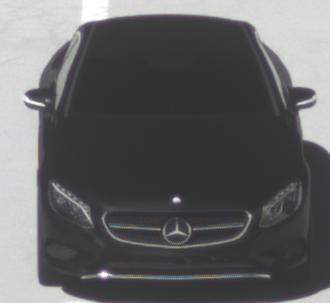
Make: Mercedes-Benz
Model: S 400 Coupé
Detailed model: S-Class (217) Coupé
Model produced from: 2015/10
Model produced until: 2017/09
Doors: 2
Color: black
Road condition: dry road
Daytime: midday
Contrast: high contrast